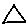
Label: triangle